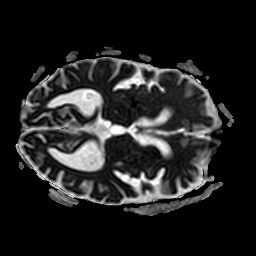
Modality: ADC
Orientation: axial
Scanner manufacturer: philips
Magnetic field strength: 3 T
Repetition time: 3.714 s
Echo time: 0.059 s